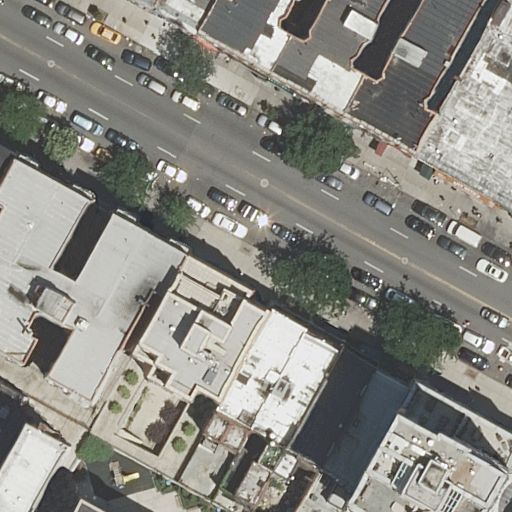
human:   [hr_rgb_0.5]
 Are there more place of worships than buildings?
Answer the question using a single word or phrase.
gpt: no

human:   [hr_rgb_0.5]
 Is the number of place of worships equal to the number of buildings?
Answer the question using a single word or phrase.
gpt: no

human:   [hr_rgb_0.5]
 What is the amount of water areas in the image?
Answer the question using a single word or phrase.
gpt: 0

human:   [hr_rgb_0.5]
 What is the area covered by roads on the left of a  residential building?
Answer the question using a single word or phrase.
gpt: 0m2

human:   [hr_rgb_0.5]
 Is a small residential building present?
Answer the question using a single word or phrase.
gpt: yes

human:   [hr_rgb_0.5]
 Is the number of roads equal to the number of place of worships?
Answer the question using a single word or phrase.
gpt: yes

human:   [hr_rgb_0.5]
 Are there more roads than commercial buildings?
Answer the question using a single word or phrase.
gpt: yes

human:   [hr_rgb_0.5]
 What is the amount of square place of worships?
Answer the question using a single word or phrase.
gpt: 0

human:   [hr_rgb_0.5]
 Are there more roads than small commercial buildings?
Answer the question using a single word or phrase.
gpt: yes

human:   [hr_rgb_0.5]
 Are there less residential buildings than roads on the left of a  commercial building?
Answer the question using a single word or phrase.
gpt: no

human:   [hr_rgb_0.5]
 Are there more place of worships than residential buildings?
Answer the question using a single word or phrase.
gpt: no

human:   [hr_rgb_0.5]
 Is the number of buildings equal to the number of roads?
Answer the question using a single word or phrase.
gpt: no

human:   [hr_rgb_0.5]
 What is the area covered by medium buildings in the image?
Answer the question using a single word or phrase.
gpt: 1569m2

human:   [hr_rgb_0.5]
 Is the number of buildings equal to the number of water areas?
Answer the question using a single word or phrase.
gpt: no

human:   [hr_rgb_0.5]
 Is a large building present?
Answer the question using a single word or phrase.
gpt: yes

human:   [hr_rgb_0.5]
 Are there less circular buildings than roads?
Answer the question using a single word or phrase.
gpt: yes

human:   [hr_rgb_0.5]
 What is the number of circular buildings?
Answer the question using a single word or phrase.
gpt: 0

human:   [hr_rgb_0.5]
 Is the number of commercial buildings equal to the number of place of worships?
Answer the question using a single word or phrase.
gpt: no

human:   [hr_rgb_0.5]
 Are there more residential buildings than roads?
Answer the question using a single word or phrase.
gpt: yes

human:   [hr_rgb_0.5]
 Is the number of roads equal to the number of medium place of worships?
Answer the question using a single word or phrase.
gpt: no

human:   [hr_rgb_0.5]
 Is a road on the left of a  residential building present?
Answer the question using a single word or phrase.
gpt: no

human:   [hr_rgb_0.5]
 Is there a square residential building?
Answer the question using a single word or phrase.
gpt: no

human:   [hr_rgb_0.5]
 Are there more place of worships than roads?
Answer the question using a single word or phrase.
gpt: no

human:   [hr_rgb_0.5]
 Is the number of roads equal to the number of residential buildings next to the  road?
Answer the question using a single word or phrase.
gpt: no

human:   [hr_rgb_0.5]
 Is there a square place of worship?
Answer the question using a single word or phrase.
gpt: no

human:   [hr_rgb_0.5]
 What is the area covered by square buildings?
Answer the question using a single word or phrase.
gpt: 0m2

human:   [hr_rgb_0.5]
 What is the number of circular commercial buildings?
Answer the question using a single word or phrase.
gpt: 0

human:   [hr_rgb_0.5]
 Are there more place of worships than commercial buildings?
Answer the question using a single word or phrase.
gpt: yes

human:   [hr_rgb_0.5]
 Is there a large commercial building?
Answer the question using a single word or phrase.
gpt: no

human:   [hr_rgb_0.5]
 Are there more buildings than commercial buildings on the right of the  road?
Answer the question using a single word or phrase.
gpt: yes

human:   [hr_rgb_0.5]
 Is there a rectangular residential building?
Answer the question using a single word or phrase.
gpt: yes

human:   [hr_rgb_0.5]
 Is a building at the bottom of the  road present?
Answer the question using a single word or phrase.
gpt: yes

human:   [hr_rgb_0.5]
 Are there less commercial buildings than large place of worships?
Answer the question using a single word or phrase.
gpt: no

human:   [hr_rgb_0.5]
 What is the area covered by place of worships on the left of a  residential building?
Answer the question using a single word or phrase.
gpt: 0m2

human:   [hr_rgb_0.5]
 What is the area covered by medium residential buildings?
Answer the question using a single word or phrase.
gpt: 1569m2

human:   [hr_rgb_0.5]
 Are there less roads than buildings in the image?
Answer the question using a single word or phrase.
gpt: yes